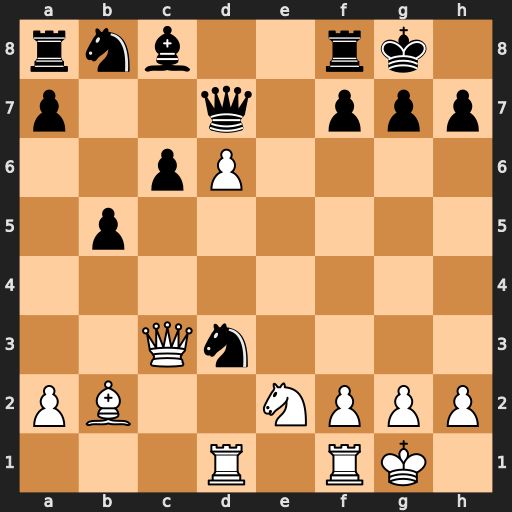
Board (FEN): rnb2rk1/p2q1ppp/2pP4/1p6/8/2Qn4/PB2NPPP/3R1RK1
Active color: w
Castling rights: -
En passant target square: -
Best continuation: Qxg7#